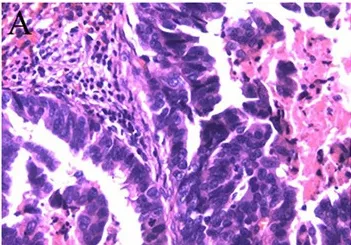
(A) Postoperative pathological result of the splenic lesion: serous carcinoma from the primary fallopian tube carcinoma (H&E staining, 200x).
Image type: pathology (h&e)